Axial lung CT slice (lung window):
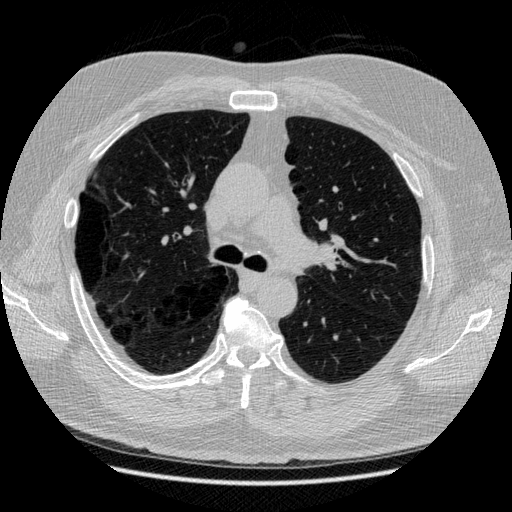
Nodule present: no